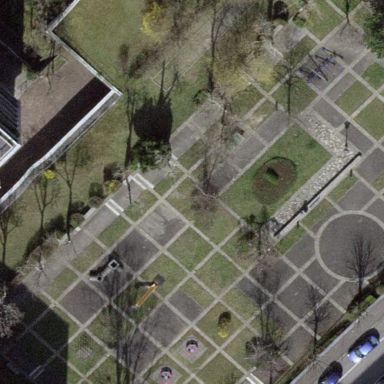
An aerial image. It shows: Park.